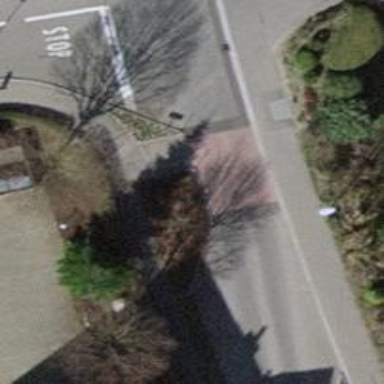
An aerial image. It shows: Traffic calming feature called choker.